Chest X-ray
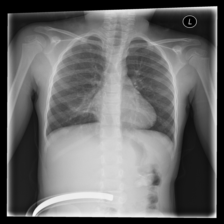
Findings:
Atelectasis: positive
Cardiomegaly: negative
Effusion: negative
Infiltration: negative
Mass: negative
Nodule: negative
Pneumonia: negative
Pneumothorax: negative
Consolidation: positive
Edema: negative
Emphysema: negative
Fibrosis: negative
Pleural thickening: negative
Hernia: negative